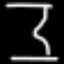
Label: hourglass